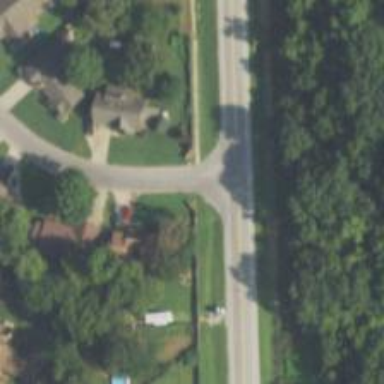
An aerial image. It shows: Road with stop sign.